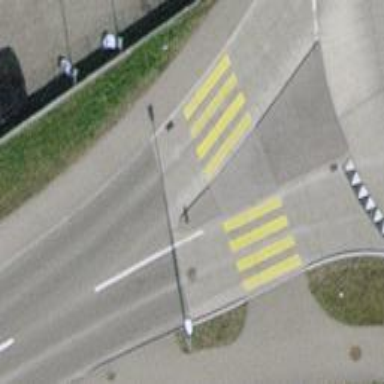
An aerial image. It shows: Uncontrolled zebra crossing with pedestrian island.